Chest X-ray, PA view. Patient: 61 years old, sex M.
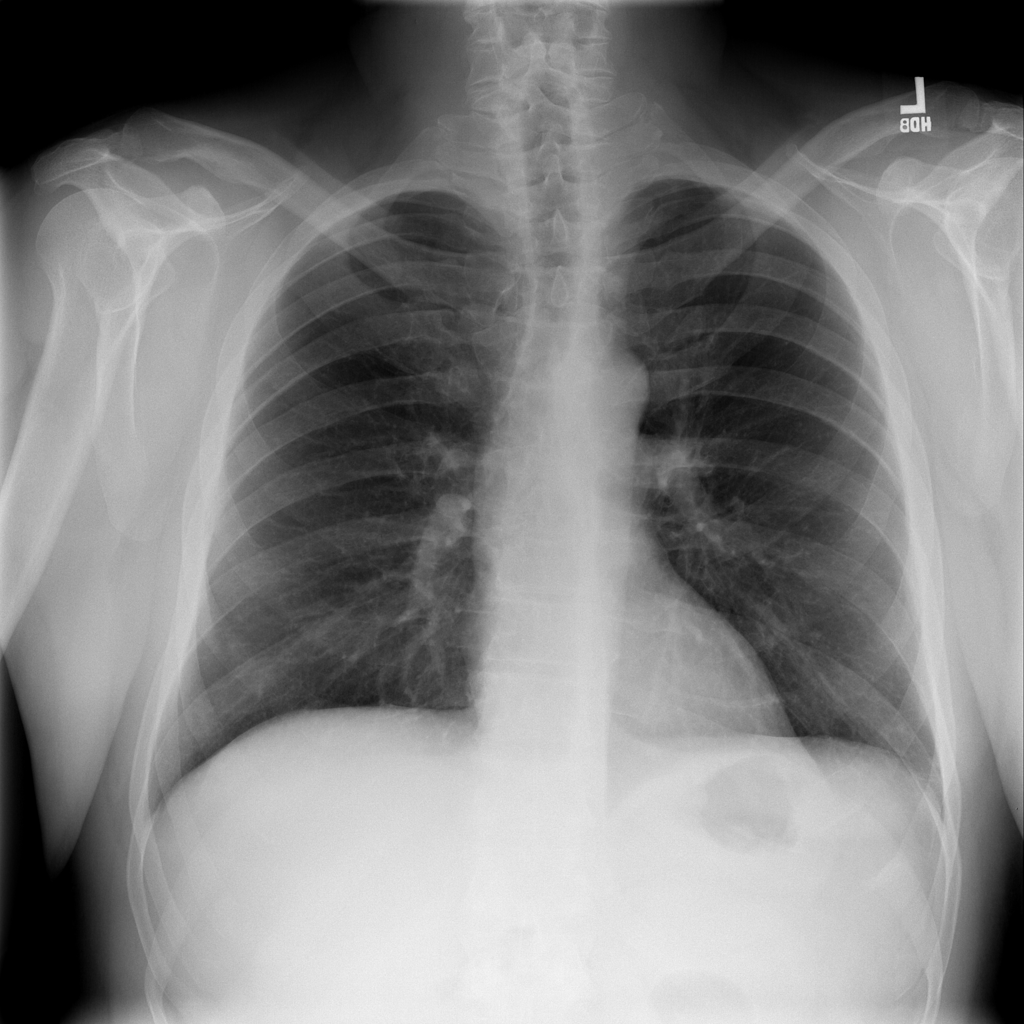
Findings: No Finding